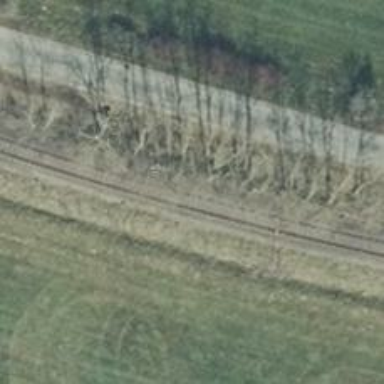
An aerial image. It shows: Disused railway.